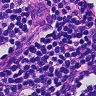
Metastatic tissue present: no